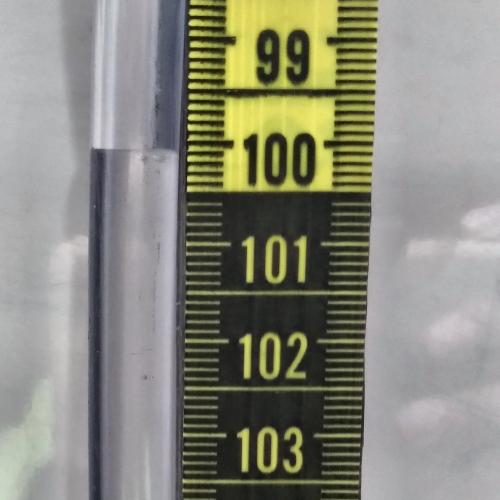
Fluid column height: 100.1 cm